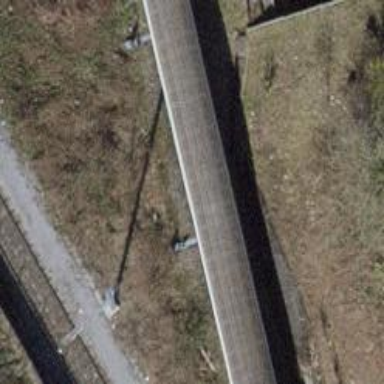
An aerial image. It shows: Single-track electrified railway with contact line. It is spur line for service.